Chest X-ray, AP view. Patient: 74 years old, sex F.
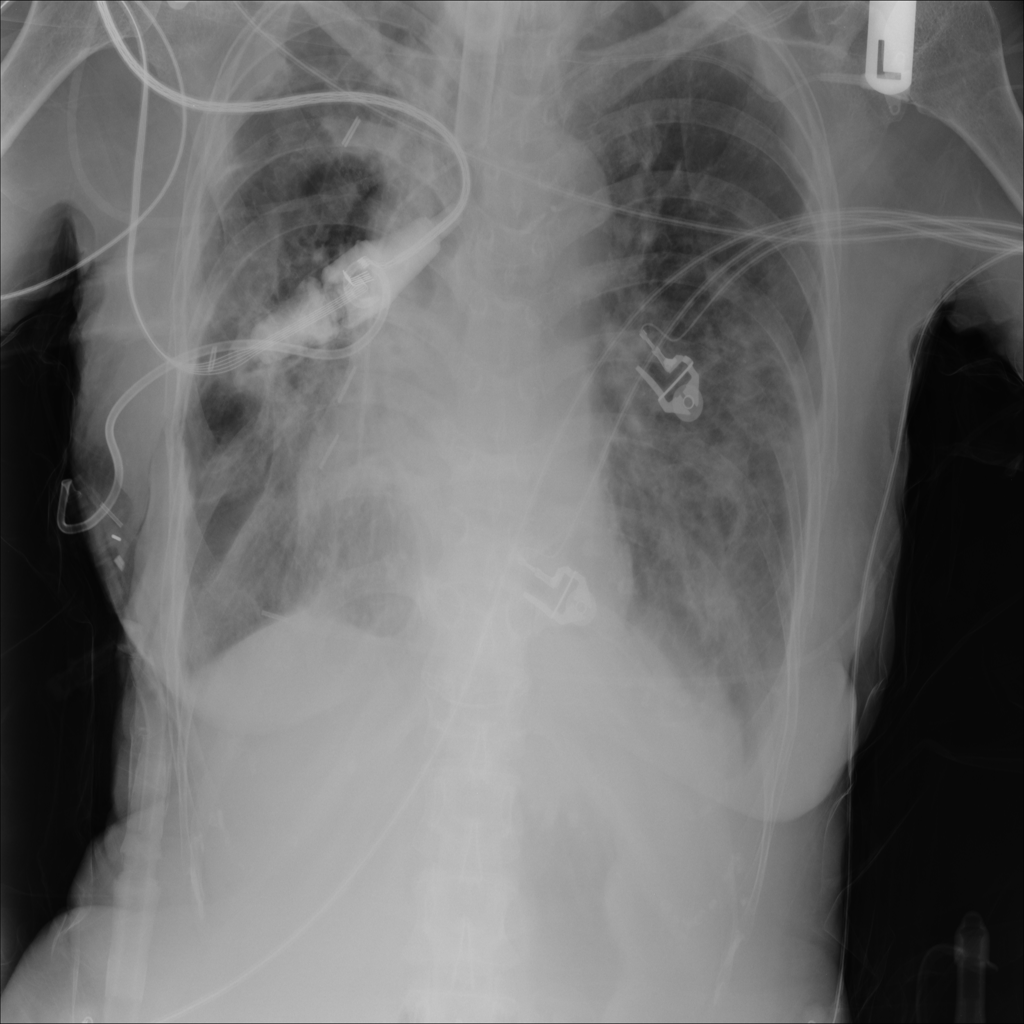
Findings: Infiltration